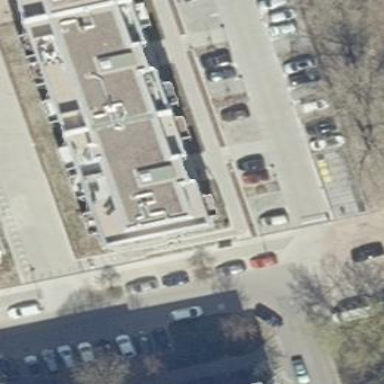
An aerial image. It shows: Building with apartments and flat roof.